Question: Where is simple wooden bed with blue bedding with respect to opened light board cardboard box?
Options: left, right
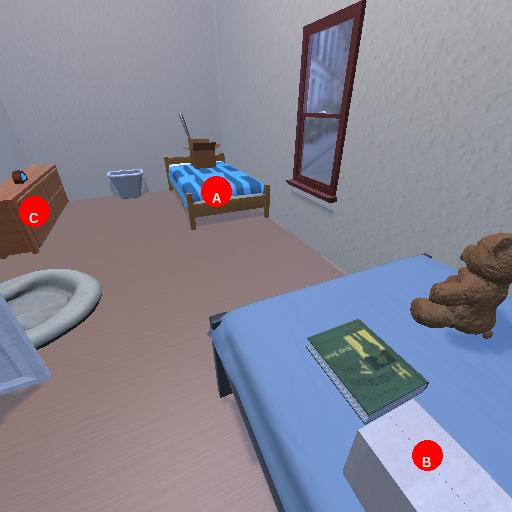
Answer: left